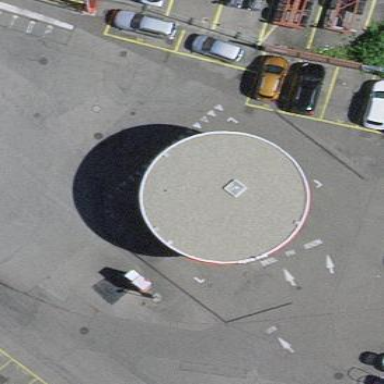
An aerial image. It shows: Building housing fuel station.